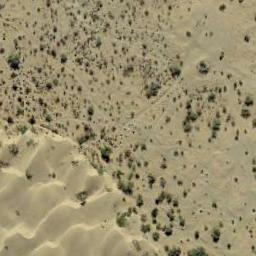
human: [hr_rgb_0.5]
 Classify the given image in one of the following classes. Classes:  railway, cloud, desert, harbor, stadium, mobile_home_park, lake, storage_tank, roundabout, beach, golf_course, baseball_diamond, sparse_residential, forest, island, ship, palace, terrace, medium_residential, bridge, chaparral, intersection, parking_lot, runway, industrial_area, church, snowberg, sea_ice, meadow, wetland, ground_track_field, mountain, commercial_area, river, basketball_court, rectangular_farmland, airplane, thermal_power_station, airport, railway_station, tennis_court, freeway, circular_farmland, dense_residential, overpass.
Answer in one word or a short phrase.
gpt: chaparral